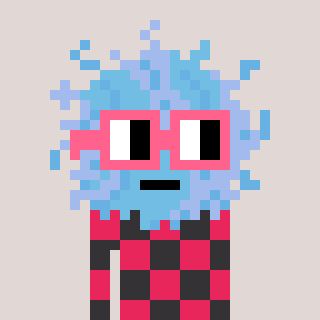
a pixel art character with square pink glasses, a lint-shaped head and a grayscale-colored body on a warm background